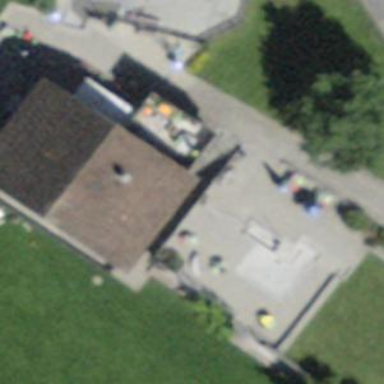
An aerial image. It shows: Simple house.